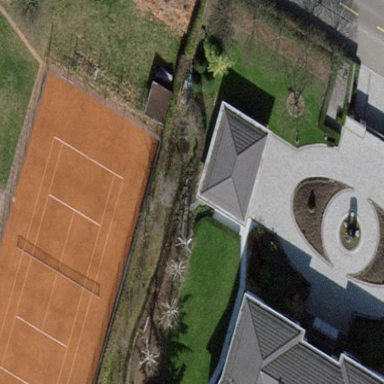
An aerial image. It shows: Tennis court on the leisure land pitch.